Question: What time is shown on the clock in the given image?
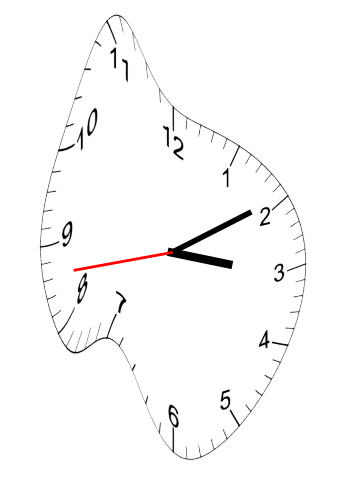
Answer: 03:09:43